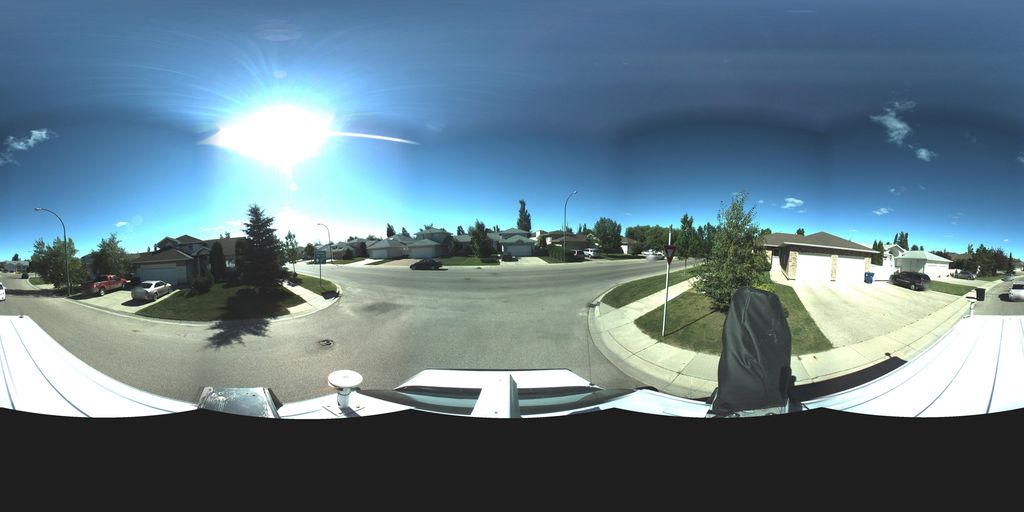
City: saskatoon